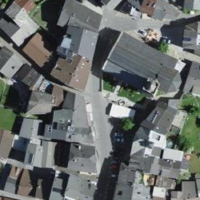
EUNIS habitat code: 54
Species observed at this site:
Corvus corone
Fulica atra
Falco subbuteo
Emberiza citrinella
Prunella modularis
Turdus viscivorus
Aegithalos caudatus
Prunella collaris
Phylloscopus collybita
Luscinia megarhynchos
Alauda arvensis
Erithacus rubecula
Pica pica
Phoenicurus ochruros
Euplagia quadripunctaria
Garrulus glandarius
Saxicola rubicola
Falco tinnunculus
Corvus corax
Periparus ater
Motacilla cinerea
Cyanistes caeruleus
Lophophanes cristatus
Linaria cannabina
Chloris chloris
Acrocephalus palustris
Passer domesticus
Fringilla coelebs
Lanius collurio
Emberiza hortulana
Ptyonoprogne rupestris
Carduelis carduelis
Turdus merula
Passer montanus
Emberiza cia
Parus major
Hirundo rustica
Milvus migrans
Turdus pilaris
Pyrrhocorax graculus
Motacilla alba
Delichon urbicum